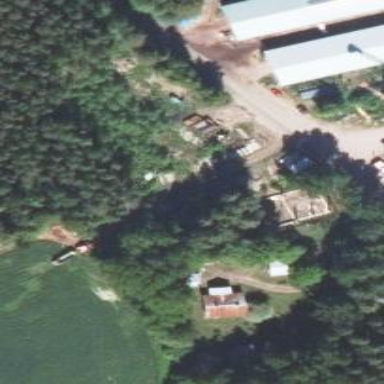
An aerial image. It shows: Farmyard area.